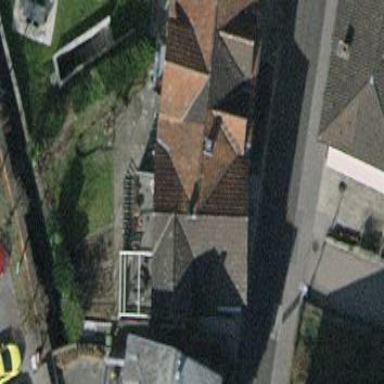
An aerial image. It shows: Simple and straightforward house.